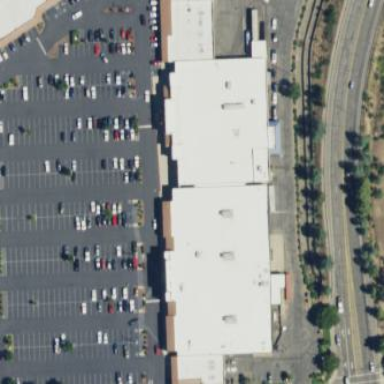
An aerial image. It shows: Retail building.